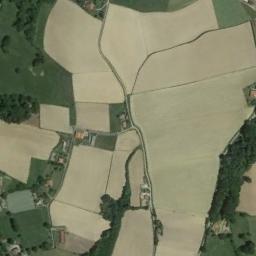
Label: rectangular_farmland